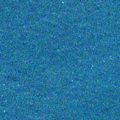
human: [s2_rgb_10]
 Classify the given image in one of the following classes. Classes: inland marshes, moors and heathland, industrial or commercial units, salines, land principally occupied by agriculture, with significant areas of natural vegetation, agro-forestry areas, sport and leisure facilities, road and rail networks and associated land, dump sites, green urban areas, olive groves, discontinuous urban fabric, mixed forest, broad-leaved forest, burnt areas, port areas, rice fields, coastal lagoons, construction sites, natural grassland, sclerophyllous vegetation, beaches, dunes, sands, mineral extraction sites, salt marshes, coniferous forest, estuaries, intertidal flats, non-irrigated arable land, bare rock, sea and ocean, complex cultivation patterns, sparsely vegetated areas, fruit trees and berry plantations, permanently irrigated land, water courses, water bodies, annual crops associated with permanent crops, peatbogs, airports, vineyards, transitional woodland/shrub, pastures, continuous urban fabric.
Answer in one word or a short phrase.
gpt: sea and ocean